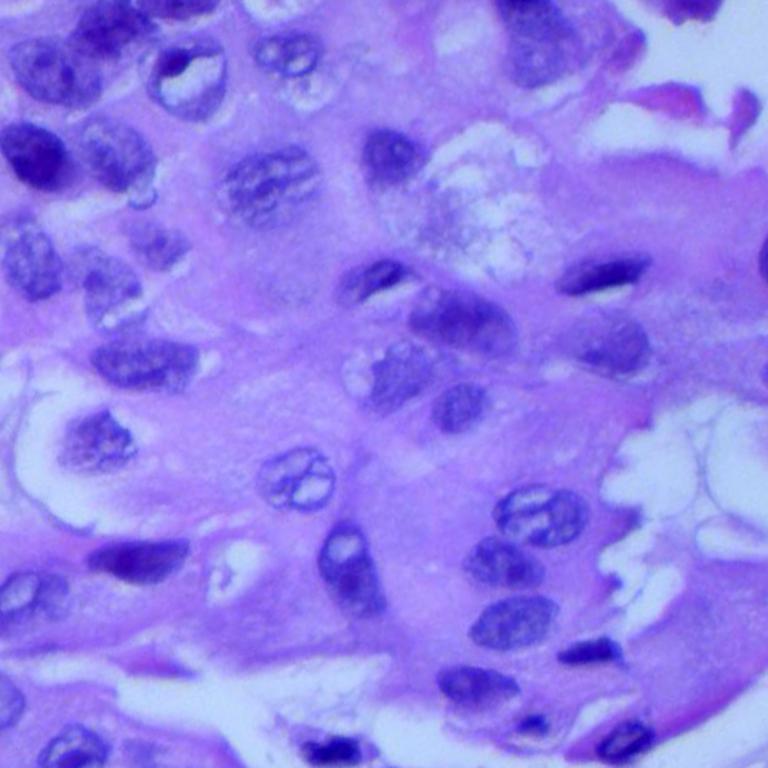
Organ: lung
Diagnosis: adenocarcinomas